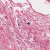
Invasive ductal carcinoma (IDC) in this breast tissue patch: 0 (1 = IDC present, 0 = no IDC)